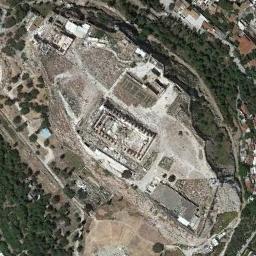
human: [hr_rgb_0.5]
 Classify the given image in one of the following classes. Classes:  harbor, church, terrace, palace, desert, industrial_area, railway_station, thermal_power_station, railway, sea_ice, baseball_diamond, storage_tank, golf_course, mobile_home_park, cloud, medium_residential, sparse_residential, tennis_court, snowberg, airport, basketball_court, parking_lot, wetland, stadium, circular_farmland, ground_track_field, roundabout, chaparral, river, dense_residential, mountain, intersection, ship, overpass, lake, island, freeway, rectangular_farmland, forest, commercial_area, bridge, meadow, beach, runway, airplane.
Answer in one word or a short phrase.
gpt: palace